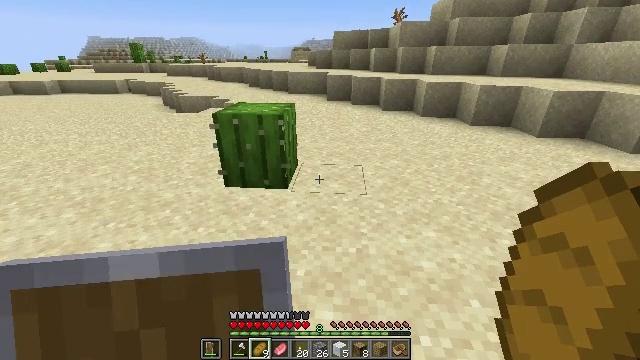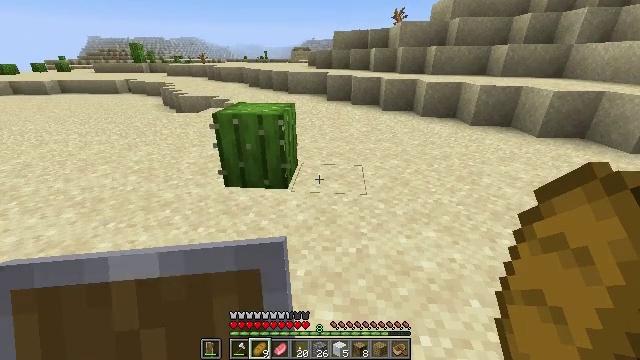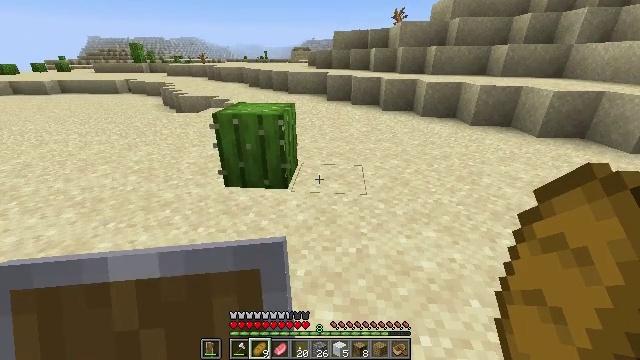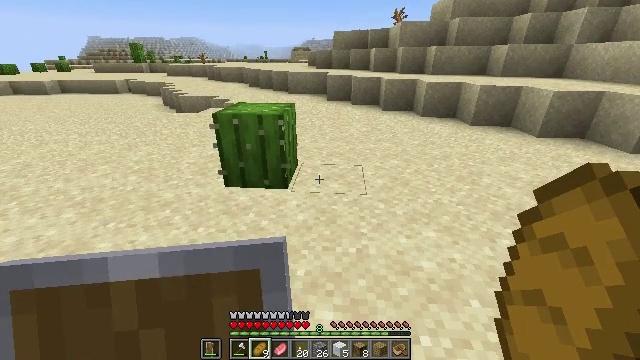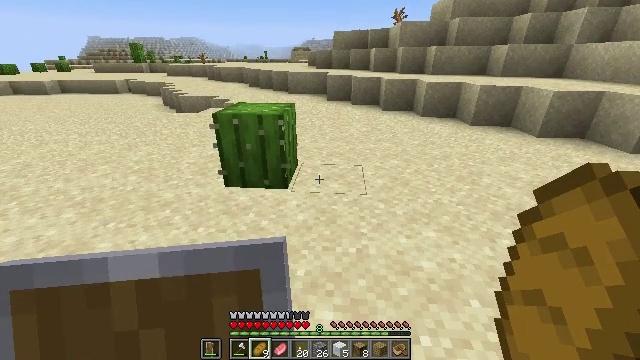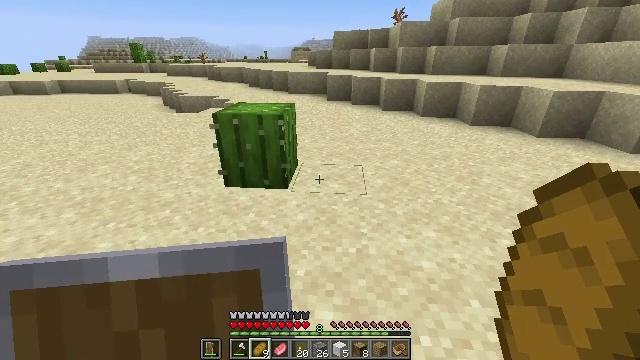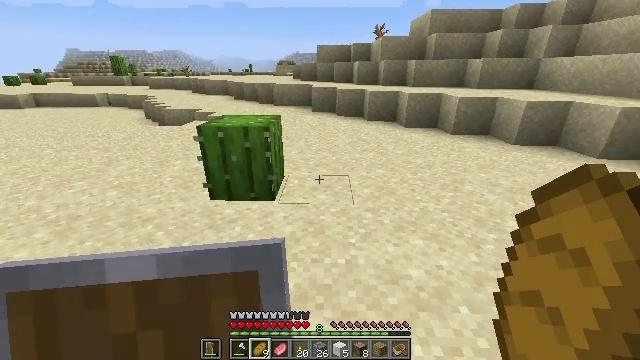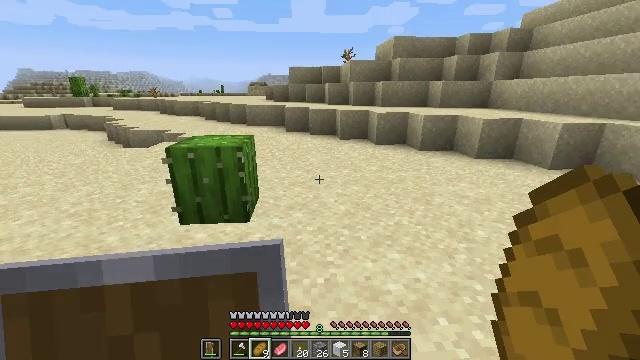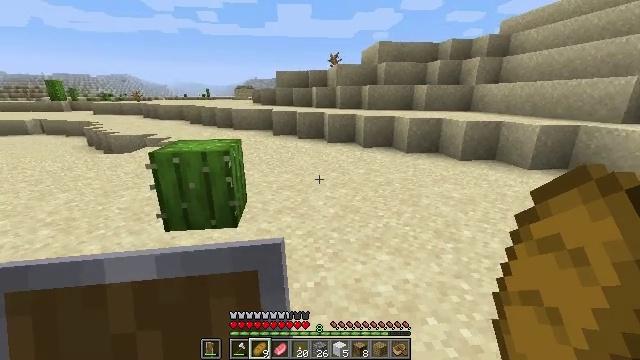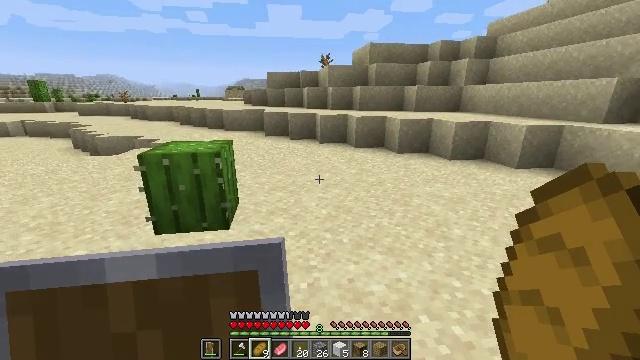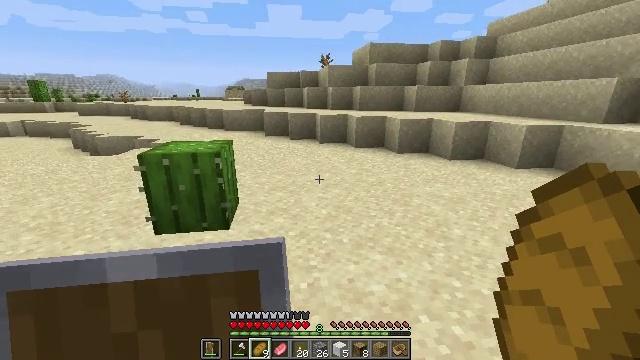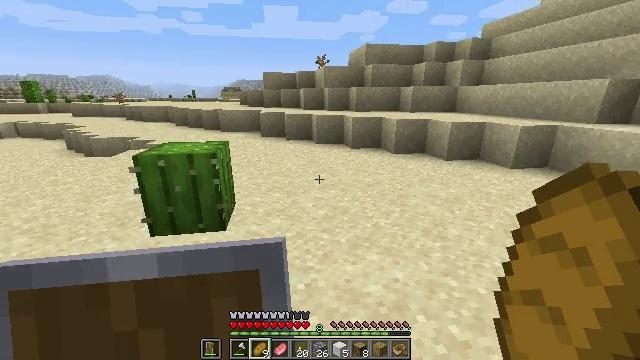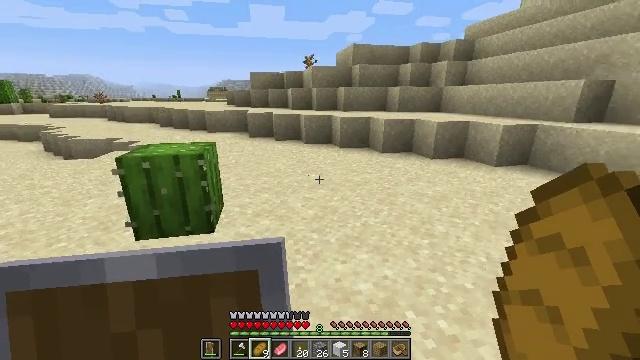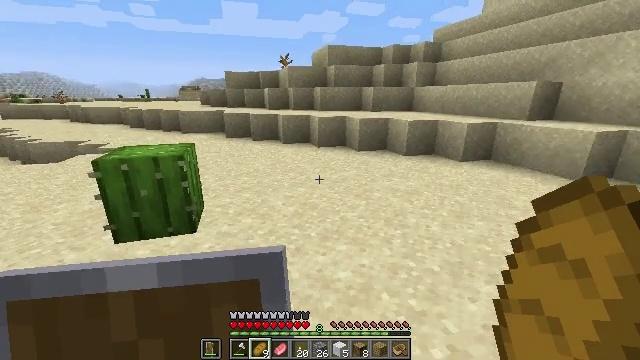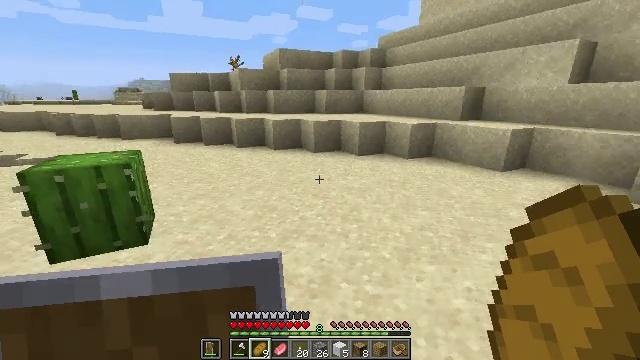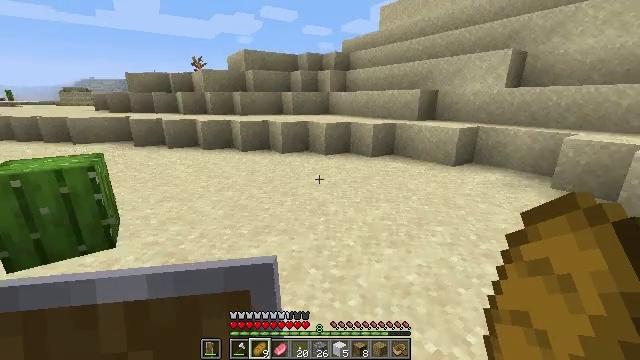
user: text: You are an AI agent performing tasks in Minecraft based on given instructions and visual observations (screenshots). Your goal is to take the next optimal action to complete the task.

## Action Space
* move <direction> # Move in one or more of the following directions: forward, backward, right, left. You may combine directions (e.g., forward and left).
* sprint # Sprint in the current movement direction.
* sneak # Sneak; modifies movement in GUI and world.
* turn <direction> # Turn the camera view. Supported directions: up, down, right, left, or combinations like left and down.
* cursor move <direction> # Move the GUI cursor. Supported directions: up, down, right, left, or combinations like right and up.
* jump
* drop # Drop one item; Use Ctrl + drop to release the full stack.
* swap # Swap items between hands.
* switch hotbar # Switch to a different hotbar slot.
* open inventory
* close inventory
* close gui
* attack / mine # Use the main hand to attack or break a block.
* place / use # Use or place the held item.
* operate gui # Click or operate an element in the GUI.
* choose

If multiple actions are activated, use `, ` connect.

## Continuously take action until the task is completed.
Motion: motion action
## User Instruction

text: Mine the dead bush in the desert.
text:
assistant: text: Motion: no_op
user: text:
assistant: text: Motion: no_op
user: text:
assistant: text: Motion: no_op
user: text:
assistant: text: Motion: no_op
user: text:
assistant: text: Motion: no_op
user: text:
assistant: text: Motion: turn right and up
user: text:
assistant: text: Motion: turn right and up
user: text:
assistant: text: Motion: turn right
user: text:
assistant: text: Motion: turn right
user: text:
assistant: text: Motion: no_op
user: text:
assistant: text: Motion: no_op
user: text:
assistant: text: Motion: move back, turn right
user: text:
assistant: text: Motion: move back, turn right
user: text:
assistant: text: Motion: move back, turn right
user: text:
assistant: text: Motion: move back, turn right
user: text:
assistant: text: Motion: move back, turn right
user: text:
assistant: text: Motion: move back
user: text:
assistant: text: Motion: move back, turn right
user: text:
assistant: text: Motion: move back, turn right and up
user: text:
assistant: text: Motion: move back
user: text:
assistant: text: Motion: no_op
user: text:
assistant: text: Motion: no_op
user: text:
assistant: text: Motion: no_op
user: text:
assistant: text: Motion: no_op
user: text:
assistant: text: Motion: no_op
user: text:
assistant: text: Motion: no_op
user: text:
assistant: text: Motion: no_op
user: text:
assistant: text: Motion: no_op
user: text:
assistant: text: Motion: no_op
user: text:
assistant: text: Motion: no_op